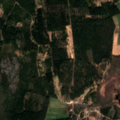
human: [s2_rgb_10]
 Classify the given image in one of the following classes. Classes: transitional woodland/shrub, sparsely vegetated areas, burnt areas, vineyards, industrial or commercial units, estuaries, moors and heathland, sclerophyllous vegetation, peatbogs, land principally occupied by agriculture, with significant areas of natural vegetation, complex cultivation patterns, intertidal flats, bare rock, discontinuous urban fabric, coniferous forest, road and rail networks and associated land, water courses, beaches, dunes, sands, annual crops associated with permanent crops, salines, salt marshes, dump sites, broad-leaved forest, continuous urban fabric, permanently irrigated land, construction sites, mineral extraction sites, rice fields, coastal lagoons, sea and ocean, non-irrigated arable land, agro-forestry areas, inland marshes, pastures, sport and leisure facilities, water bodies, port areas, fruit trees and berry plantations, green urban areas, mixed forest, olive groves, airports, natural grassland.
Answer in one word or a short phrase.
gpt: non-irrigated arable land, coniferous forest, mixed forest, transitional woodland/shrub